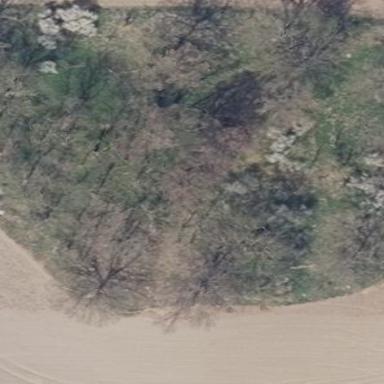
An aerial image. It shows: Patch of scrub vegetation.